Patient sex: F
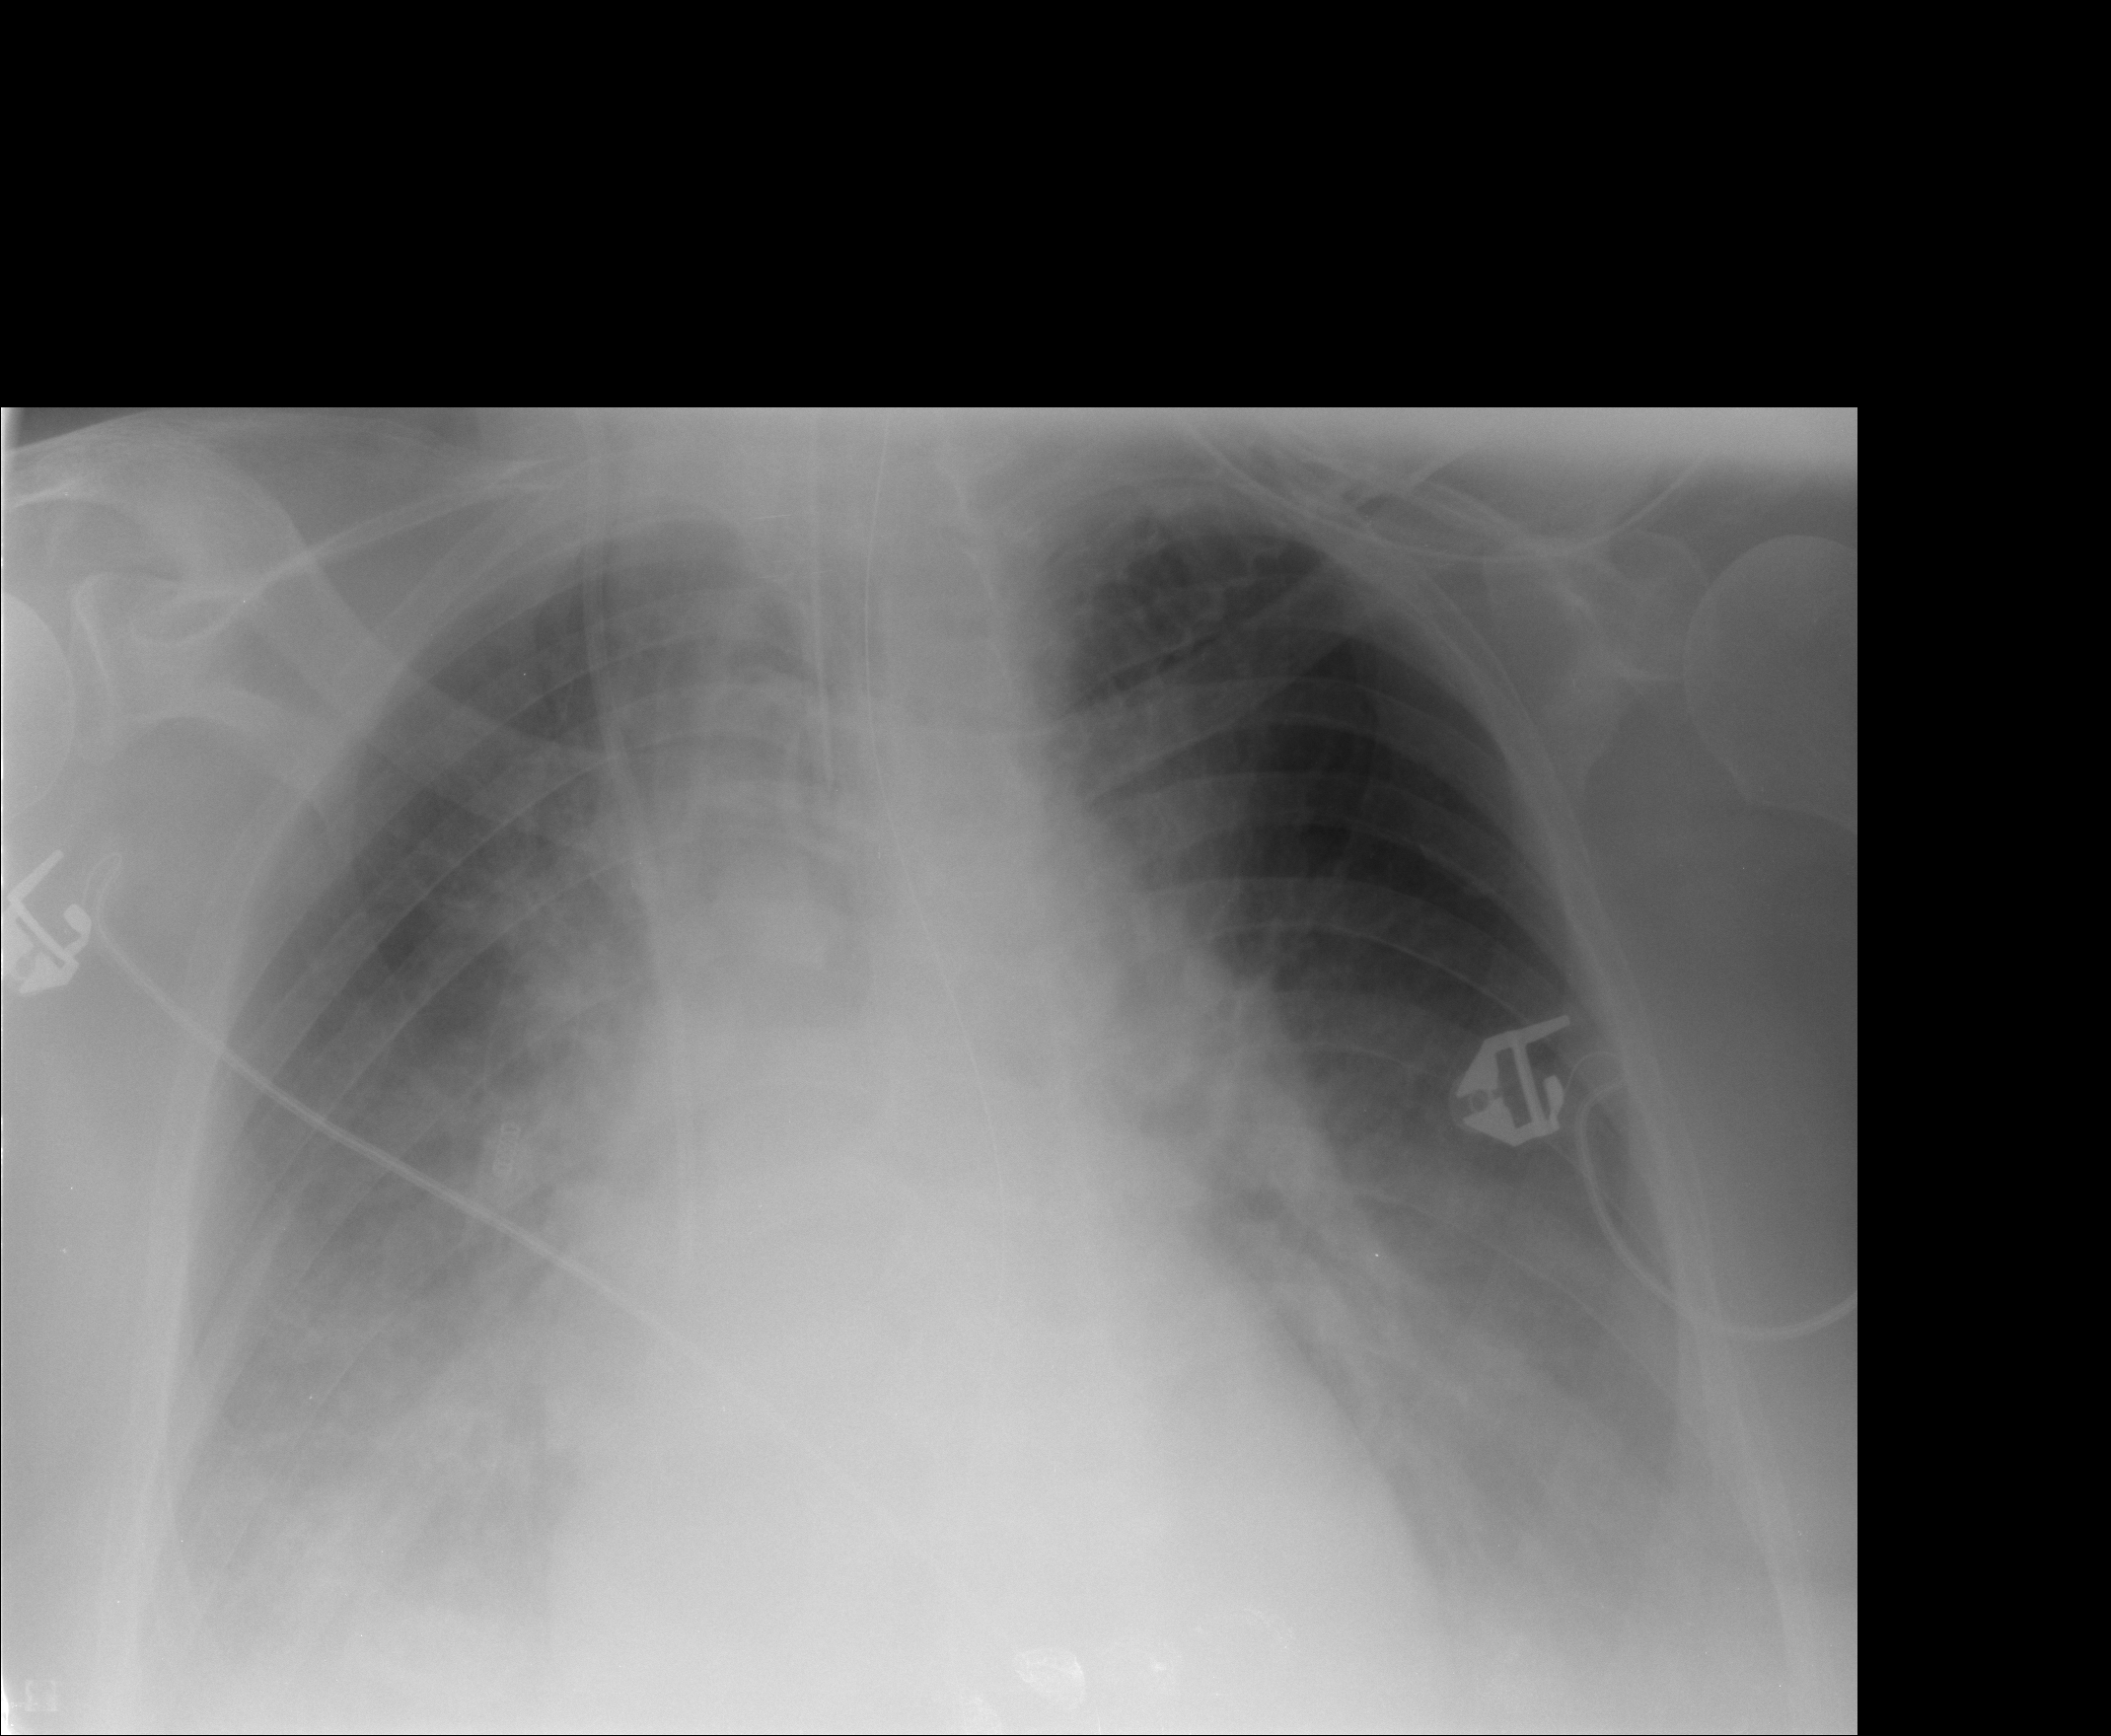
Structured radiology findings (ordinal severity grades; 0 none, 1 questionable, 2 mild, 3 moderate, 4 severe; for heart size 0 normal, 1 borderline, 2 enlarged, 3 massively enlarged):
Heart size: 0
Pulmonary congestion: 2
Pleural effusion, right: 2
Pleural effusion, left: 2
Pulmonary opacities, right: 2
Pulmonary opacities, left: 2
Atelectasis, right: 2
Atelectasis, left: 2